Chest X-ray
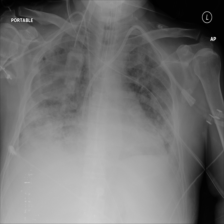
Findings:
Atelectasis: negative
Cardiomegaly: negative
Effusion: negative
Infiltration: negative
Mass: negative
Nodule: negative
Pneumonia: negative
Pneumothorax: negative
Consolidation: negative
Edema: negative
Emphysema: negative
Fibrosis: negative
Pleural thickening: negative
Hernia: negative